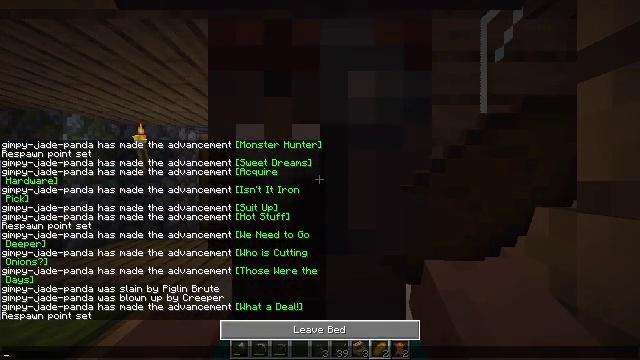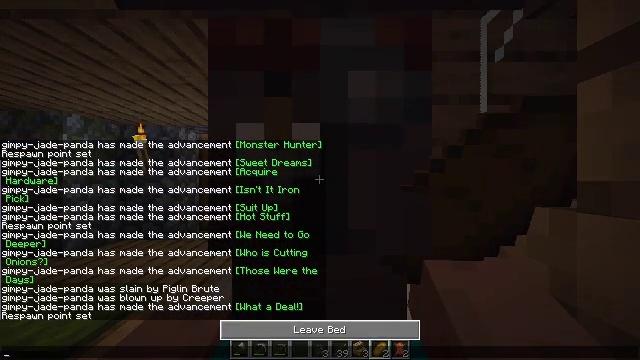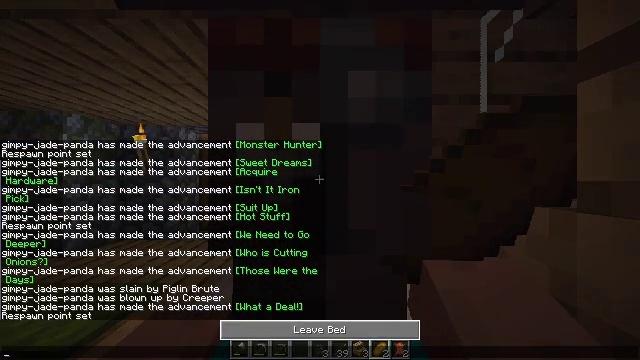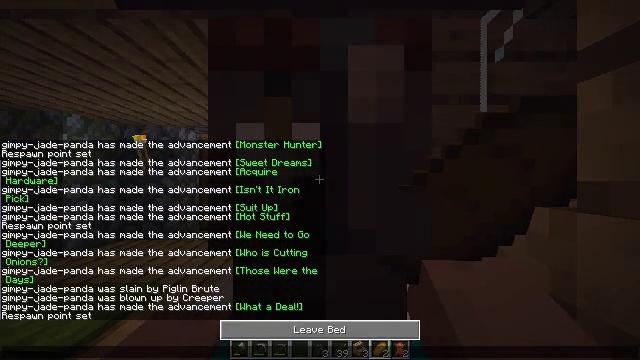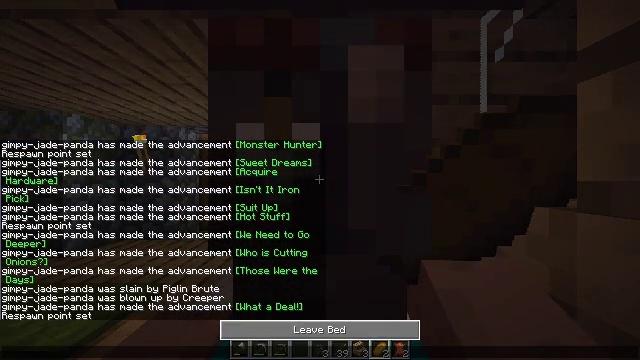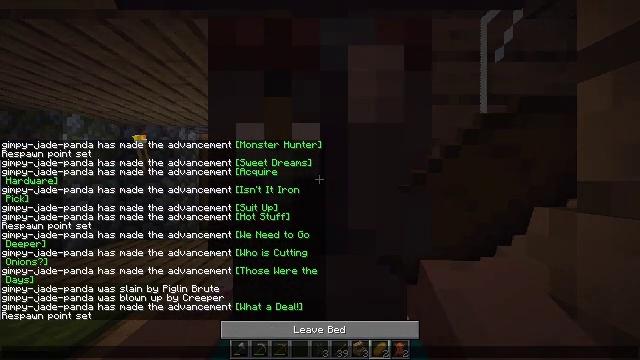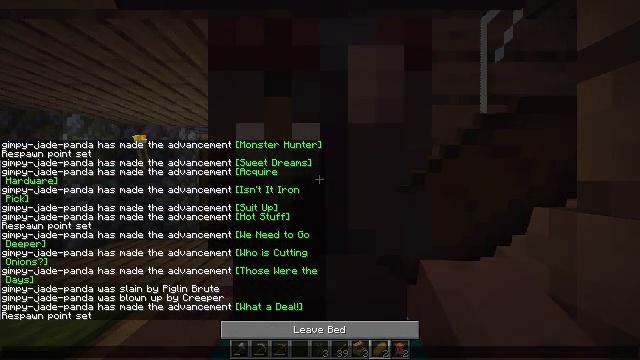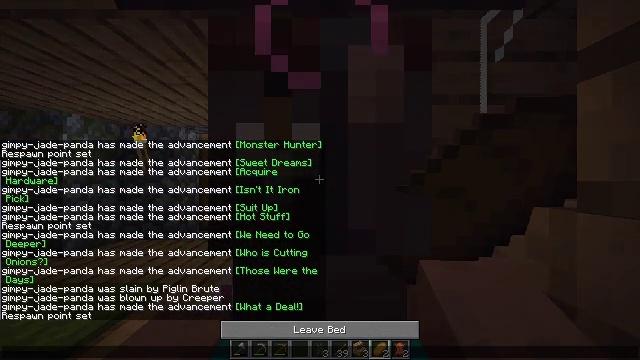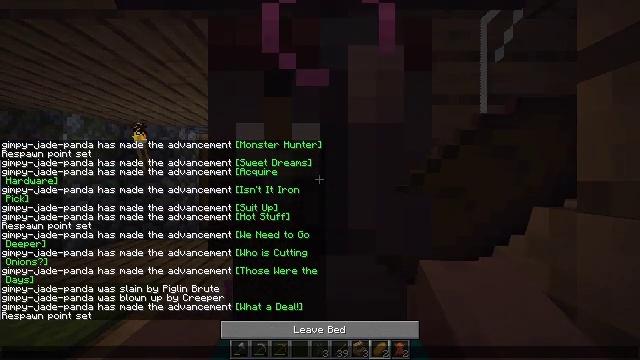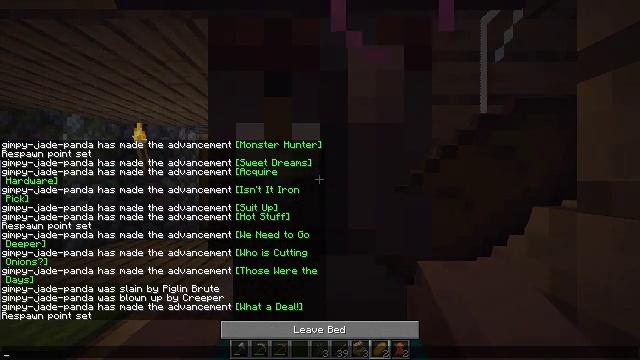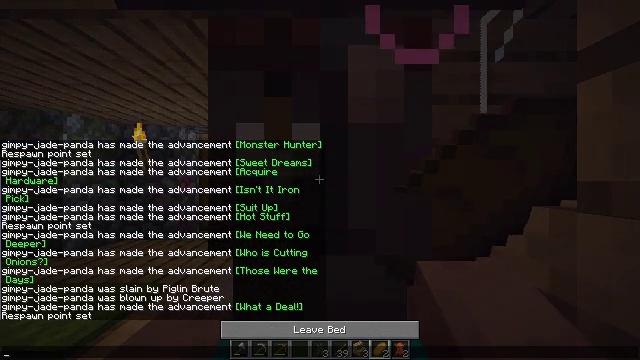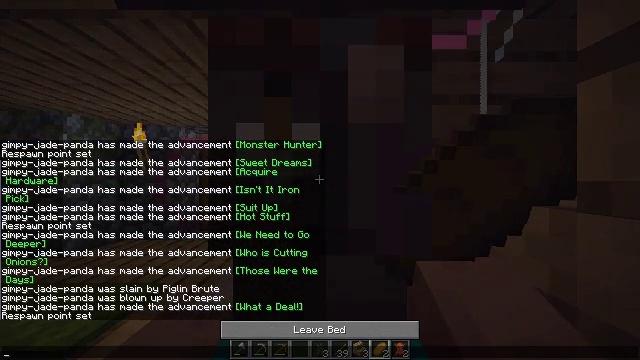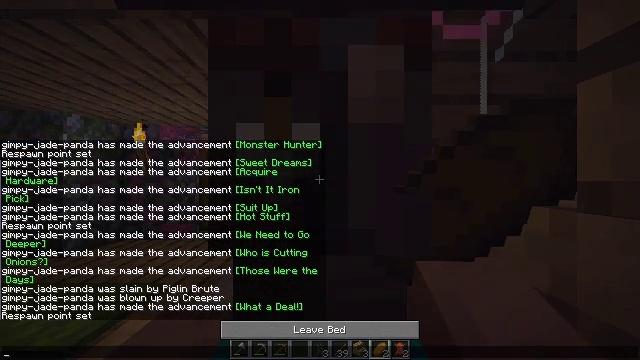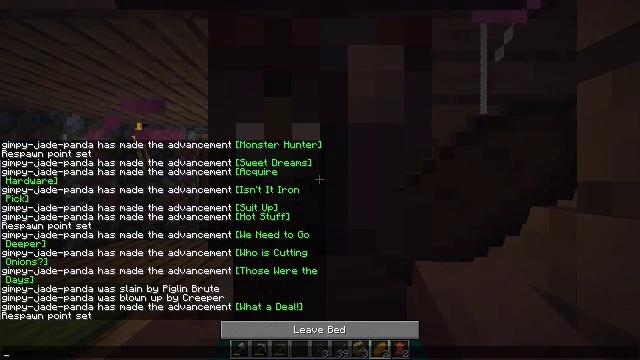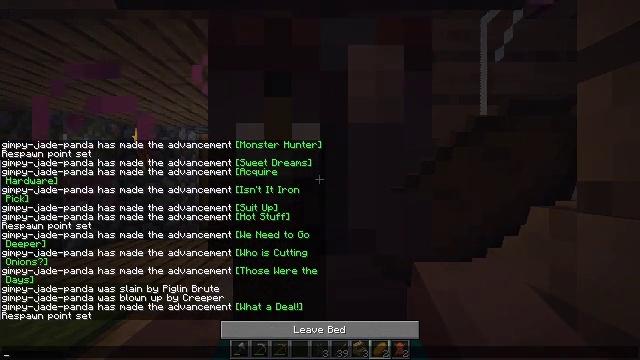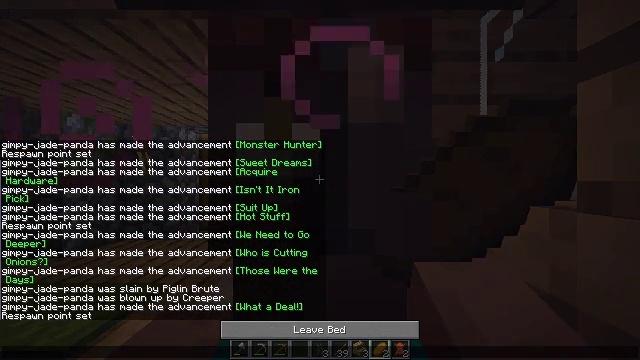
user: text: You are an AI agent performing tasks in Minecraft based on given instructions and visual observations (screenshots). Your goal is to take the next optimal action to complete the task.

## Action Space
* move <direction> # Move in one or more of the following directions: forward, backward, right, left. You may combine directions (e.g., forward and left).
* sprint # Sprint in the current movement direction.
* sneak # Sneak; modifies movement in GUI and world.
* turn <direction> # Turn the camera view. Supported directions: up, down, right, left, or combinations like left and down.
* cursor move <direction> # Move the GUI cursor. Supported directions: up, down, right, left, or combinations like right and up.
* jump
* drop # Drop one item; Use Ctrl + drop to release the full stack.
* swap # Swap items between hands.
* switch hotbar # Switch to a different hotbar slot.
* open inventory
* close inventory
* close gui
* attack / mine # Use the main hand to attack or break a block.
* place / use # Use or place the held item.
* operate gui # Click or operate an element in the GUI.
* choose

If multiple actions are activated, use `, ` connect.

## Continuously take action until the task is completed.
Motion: motion action
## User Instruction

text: Craft an arrow.
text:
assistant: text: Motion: no_op
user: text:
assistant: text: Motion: no_op
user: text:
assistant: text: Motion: no_op
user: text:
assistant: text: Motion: no_op
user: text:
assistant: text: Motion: no_op
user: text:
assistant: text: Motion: cursor move right
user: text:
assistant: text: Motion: cursor move right and up
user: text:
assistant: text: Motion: no_op
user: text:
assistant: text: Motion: no_op
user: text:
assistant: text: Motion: no_op
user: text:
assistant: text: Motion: no_op
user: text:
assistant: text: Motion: no_op
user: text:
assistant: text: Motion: no_op
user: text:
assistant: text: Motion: no_op
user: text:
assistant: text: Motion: cursor move left and up
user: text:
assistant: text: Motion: no_op
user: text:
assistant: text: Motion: cursor move up
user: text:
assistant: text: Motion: no_op
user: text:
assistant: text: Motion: no_op
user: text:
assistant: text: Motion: no_op
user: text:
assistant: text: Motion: no_op
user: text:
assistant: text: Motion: no_op
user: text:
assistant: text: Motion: no_op
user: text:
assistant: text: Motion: no_op
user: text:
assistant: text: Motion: no_op
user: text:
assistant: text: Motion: no_op
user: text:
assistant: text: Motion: no_op
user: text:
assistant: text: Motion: no_op
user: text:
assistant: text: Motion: no_op
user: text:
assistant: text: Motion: no_op